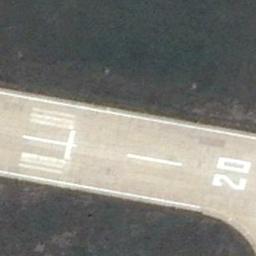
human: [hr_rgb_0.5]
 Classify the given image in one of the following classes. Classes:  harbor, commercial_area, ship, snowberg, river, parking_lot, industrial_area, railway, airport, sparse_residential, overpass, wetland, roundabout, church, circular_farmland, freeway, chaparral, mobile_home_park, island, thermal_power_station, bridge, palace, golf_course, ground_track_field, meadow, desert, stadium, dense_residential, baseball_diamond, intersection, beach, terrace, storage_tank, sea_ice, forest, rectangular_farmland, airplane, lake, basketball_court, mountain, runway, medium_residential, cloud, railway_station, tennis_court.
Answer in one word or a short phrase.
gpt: runway